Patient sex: M
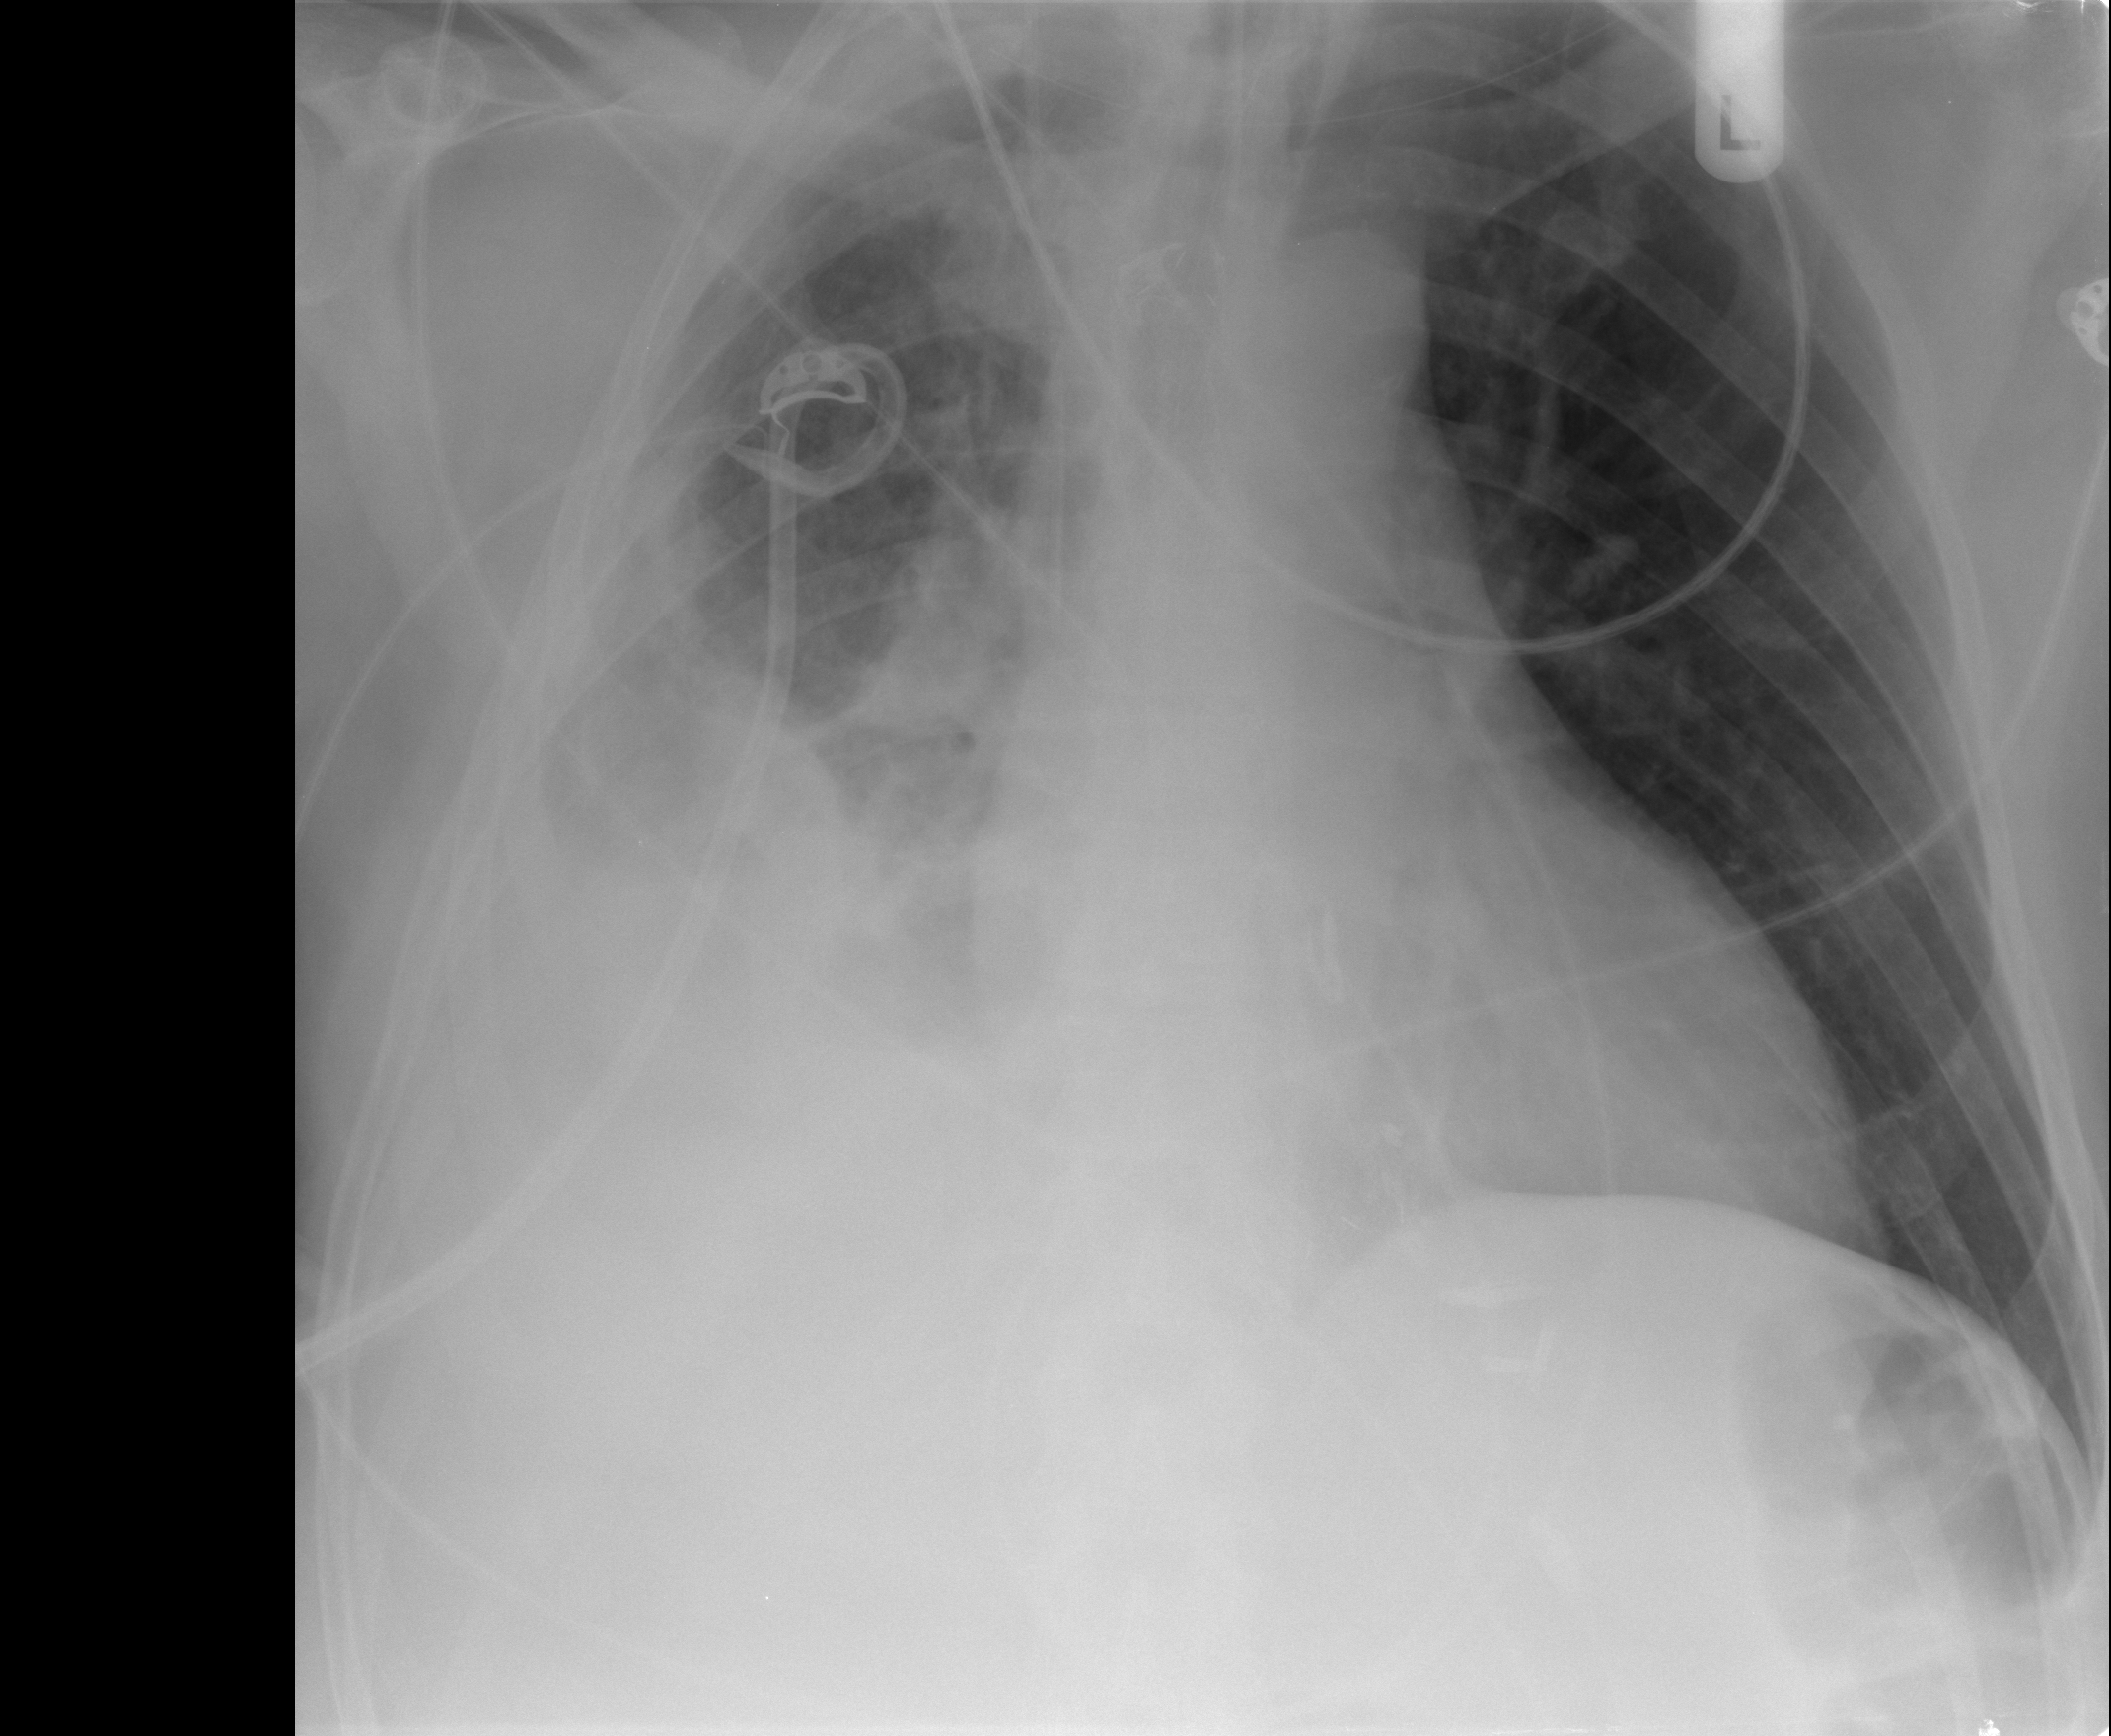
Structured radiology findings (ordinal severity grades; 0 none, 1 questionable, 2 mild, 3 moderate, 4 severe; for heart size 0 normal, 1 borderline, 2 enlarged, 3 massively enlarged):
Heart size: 1
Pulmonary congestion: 0
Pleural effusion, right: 3
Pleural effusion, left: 0
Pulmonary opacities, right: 0
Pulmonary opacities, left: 0
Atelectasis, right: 3
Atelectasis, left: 0